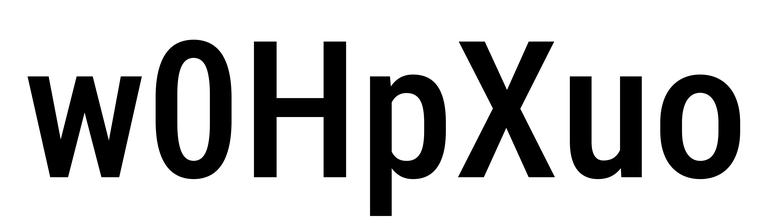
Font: Roboto_Condensed_Medium